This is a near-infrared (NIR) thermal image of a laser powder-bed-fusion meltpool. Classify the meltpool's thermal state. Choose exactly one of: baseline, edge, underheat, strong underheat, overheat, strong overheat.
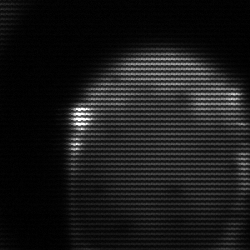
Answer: edge